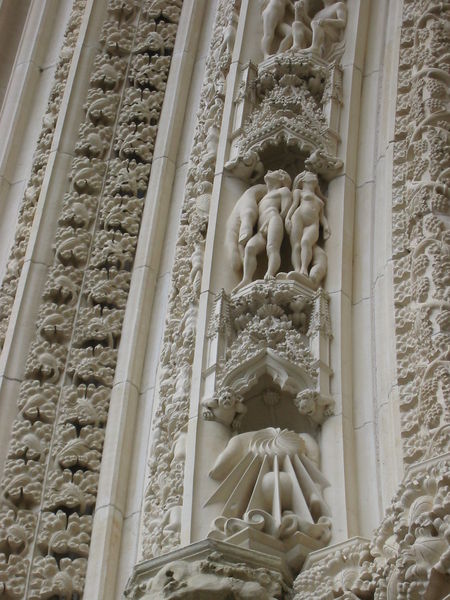
Titel: York Münster
Standort: York (EU - GB)
Schlagwörter: hand, himmel, mann, schatten, weiß, menschen, frau, marmor, blick, wolke, muster, stein, kirche, klassizismus, gotik, engel, skulptur, relief, bogen, italien, dekor, ornamente, verzierung, stuck, steinmetz, adam, eva, paradies, dom, portal, siena, baldachin, muschel, putten, klassik, thympanon, eingangsportal, heiliger geist, reliefe, mailand, domportal, adam uns eva